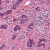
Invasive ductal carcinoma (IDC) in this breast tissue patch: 1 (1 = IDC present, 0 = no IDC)